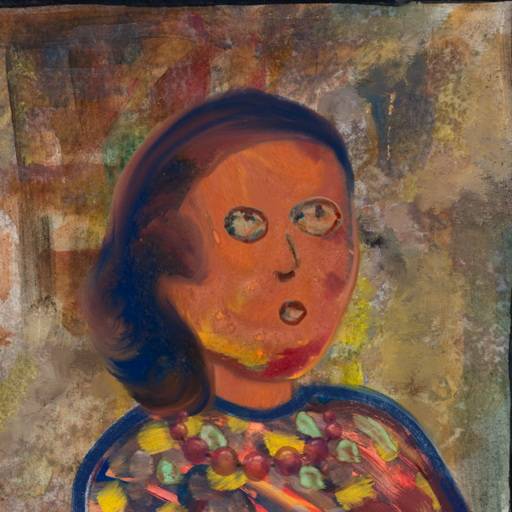
Background: Mosgoul, Head And Neck Side: Mother_And_Son_Son, Face Side: Orphan, Bust: Mother_And_Son_Mother, Hair Side: Mother_And_Son_Son, Head Accessory: Blank, Second Necklace: Blank, Necklace: Irani_2, Baby: Blank